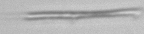
Label: fiber